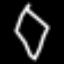
Label: diamond